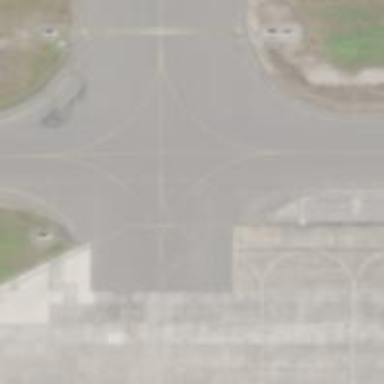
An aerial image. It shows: Image of taxiway at airport.